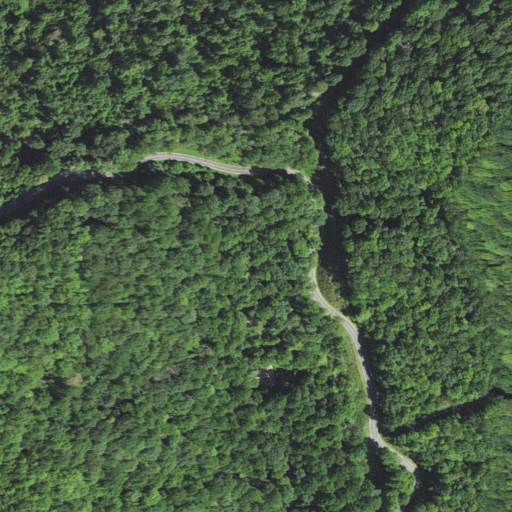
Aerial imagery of gap in North Carolina named Morgan Cut containing mixed forest, deciduous forest, and open development